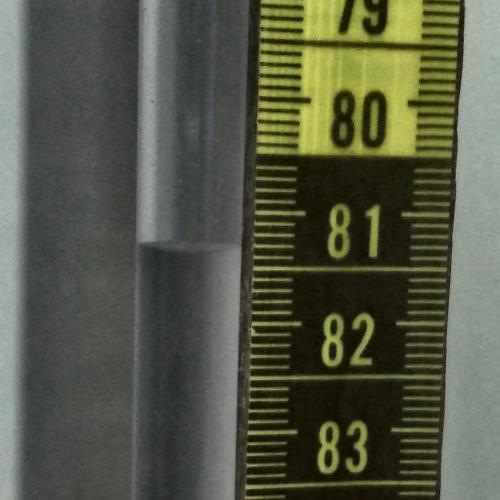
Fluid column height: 81.3 cm